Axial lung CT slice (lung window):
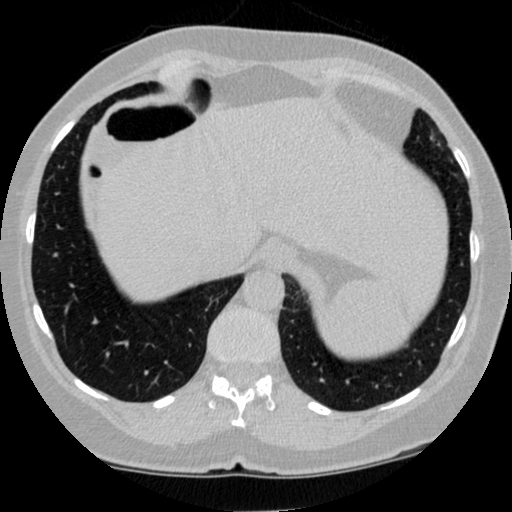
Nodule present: no